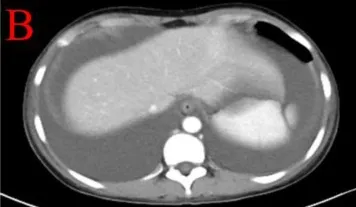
Substantial abdominal ascites without signs of portal hypertension and space-occupying lesions.
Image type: radiology (ct)